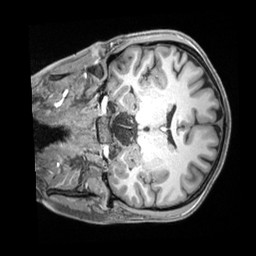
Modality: T1w
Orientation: coronal
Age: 23
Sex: female
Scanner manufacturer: siemens
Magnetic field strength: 3 T
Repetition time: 2.4 s
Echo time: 0.00226 s